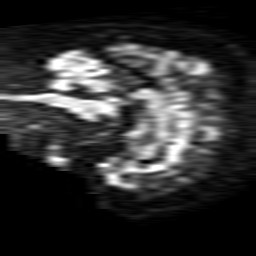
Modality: TRACE
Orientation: sagittal
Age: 66
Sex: female
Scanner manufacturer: philips
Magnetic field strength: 1.5 T
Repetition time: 3.679 s
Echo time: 0.09411 s